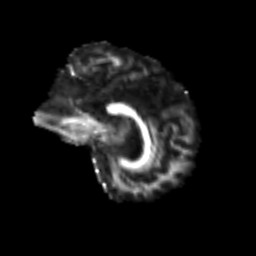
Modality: FA
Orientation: sagittal
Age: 46
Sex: female
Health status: ill
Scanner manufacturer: siemens
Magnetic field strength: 3 T
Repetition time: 8.7 s
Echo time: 0.11 s